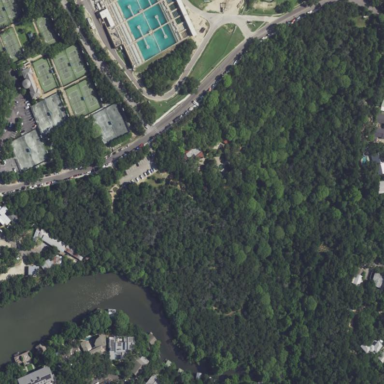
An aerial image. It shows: Lovely park for leisure and relaxation.